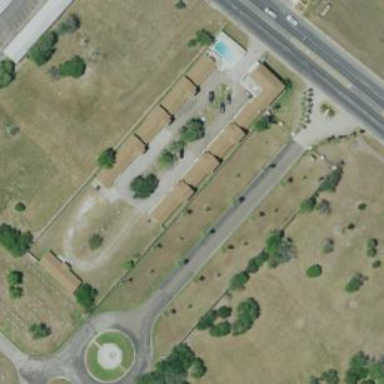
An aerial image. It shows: Hotel building.